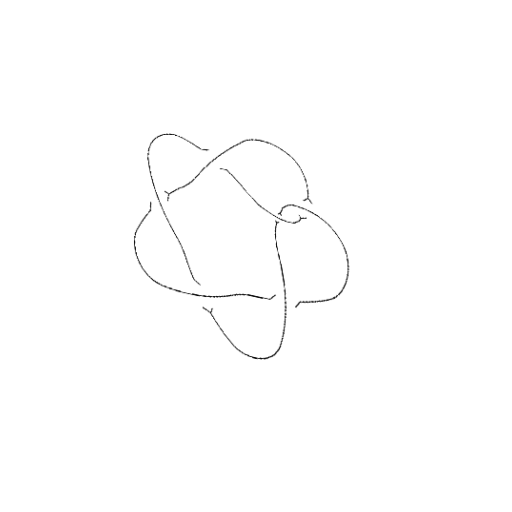
Crossing number: 6